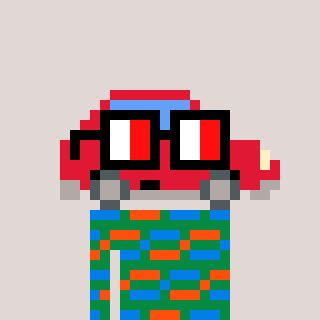
a pixel art character with square glasses with black frames and red eyes, a car-shaped head and a green-colored body on a warm background